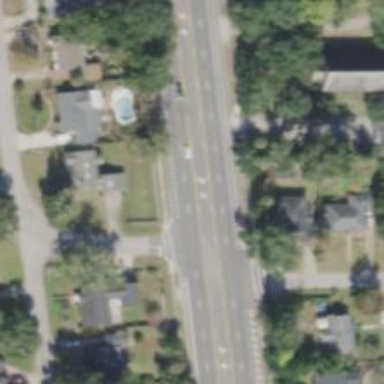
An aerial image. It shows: Unmarked road crossing.